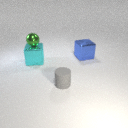
small green metal sphere above large cyan metal cube